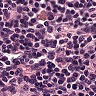
Metastatic tissue present: no